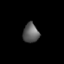
Tissue: lung
Cell type: Epithelial cells
Senescence score: 0.194
Nuclear area (px): 303
Mean DAPI intensity: 95.446